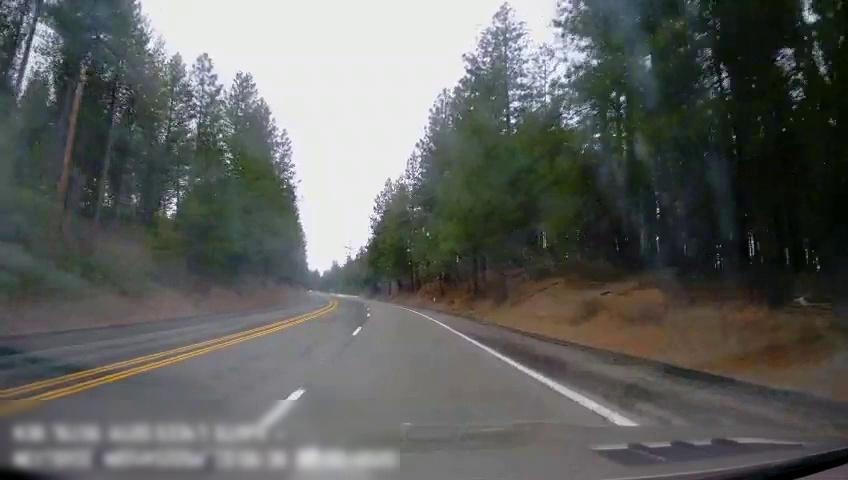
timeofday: Day
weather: Cloudy
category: Drivable Space
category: Lanes | Opposite Lane
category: Lanes | Alternate Lane
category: Lanes | Current Lane
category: Lanes | Current Lane